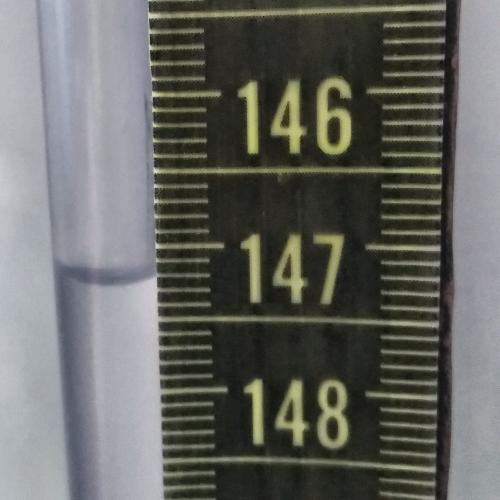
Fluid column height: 147.2 cm